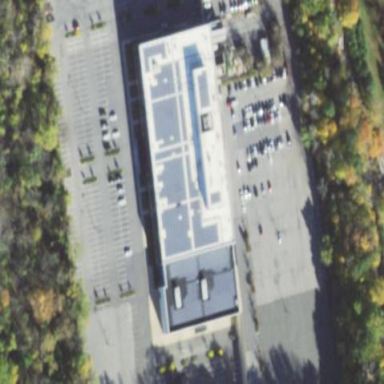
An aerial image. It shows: Parking area within retail zone.